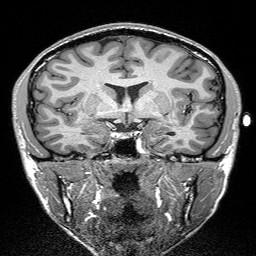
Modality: T1w
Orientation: sagittal
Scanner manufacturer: siemens
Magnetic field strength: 3 T
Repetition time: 2.3 s